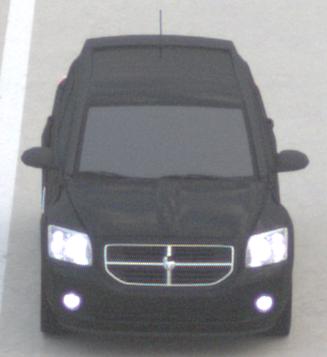
Make: Dodge
Model: Caliber 1.8
Detailed model: Caliber
Model produced from: 2006/06
Model produced until: 2009/03
Doors: 5
Color: black
Road condition: dry road
Daytime: morning or afternoon
Contrast: low contrast